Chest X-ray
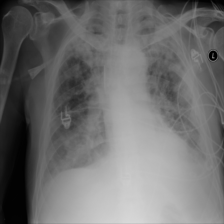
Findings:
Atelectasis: positive
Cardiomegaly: negative
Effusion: positive
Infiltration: positive
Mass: negative
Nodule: positive
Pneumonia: negative
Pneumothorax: negative
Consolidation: negative
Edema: negative
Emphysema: negative
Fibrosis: negative
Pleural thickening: negative
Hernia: negative